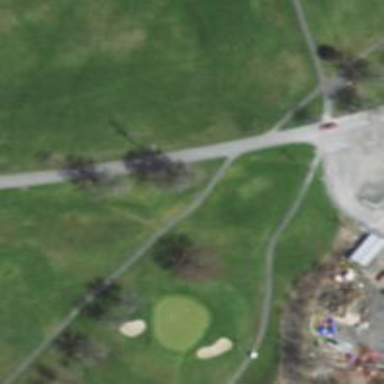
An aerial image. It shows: Golf tee.